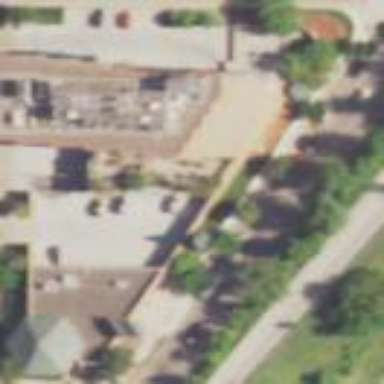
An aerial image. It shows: Sidewalk.